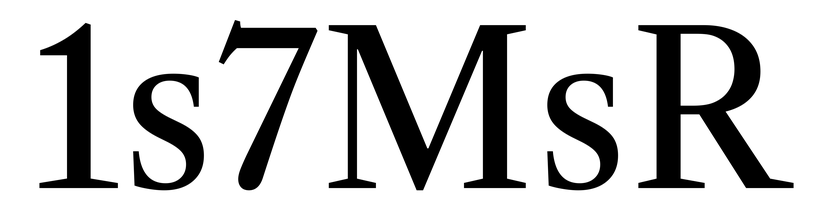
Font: LibreCaslonText_Regular